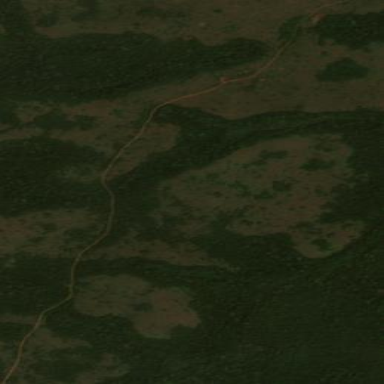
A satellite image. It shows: Savanna grassland.